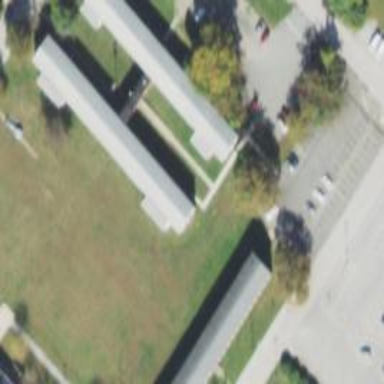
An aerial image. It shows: Dormitory building.